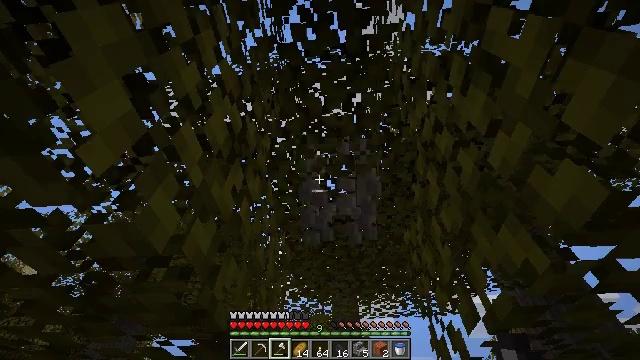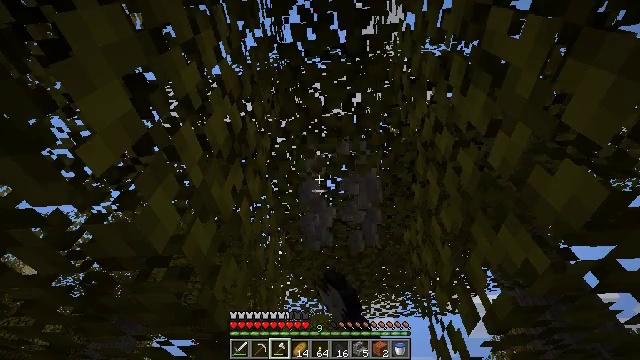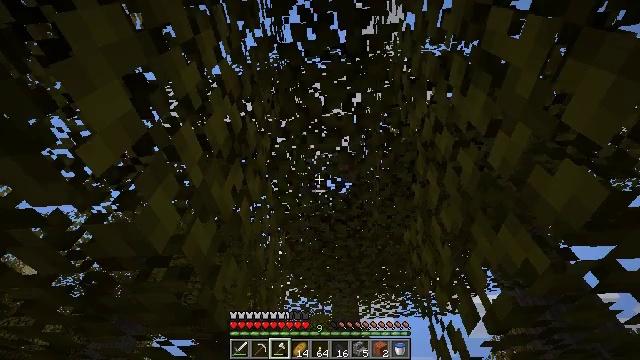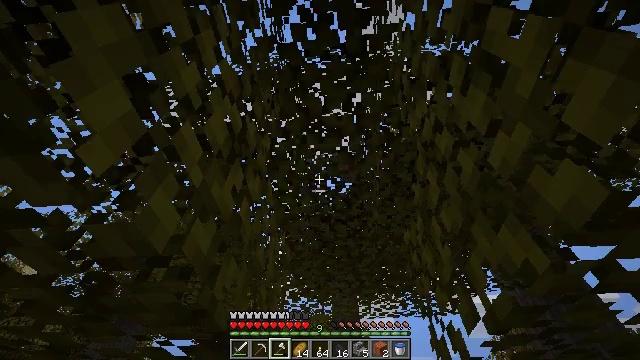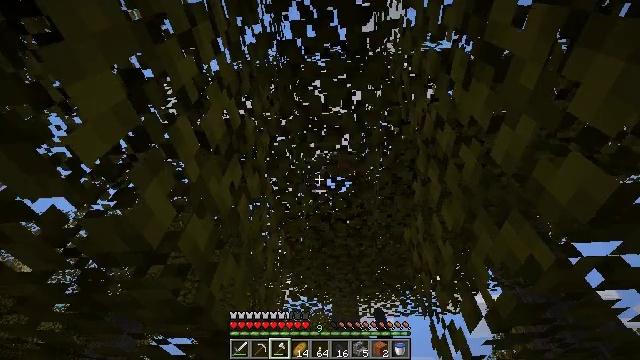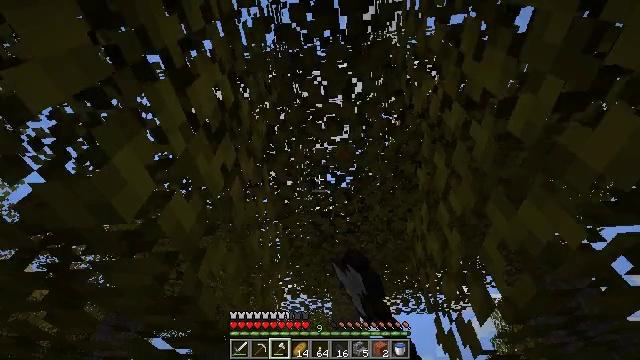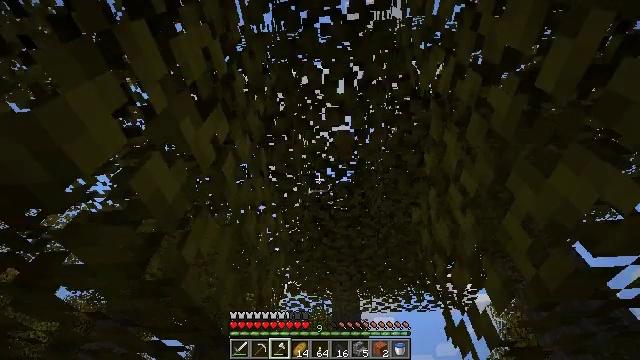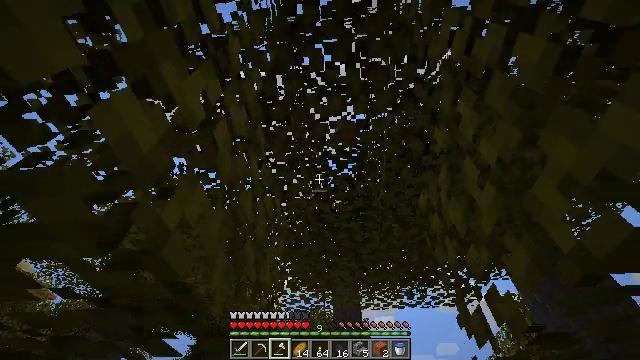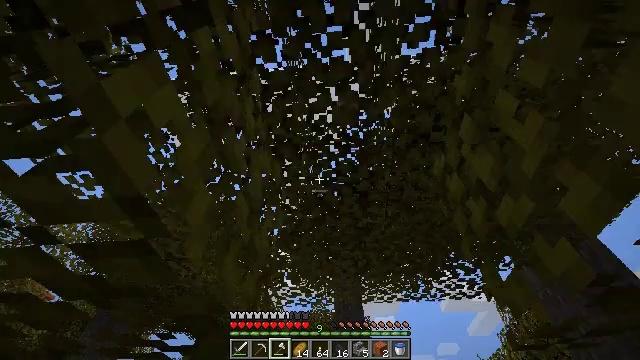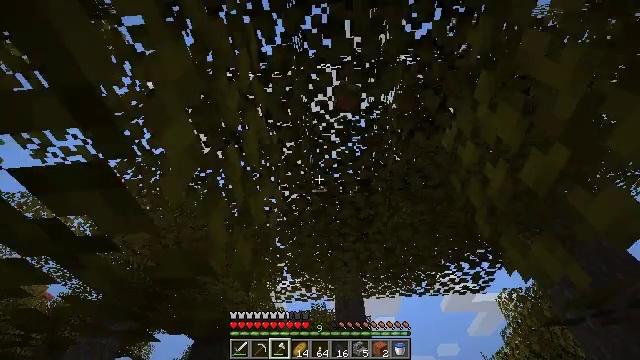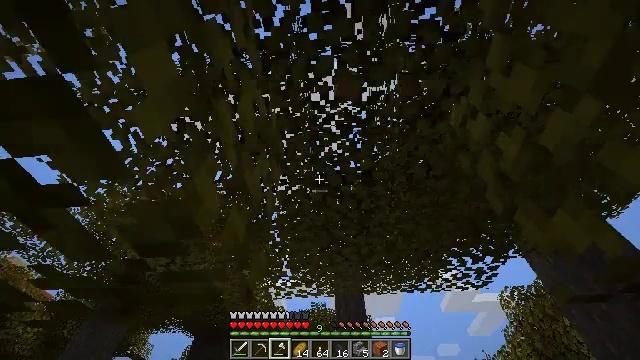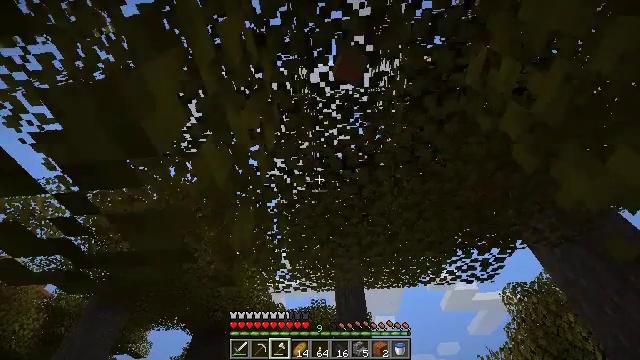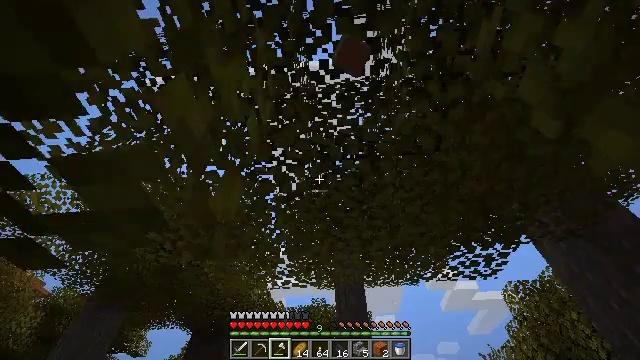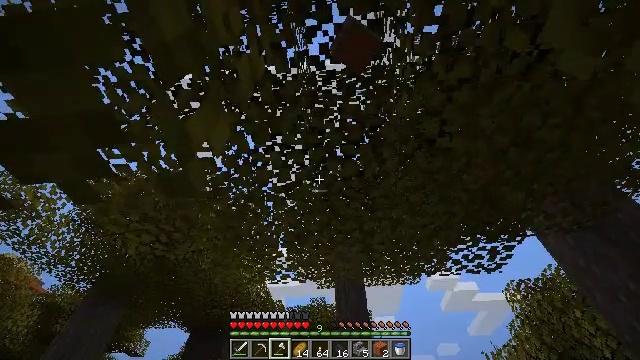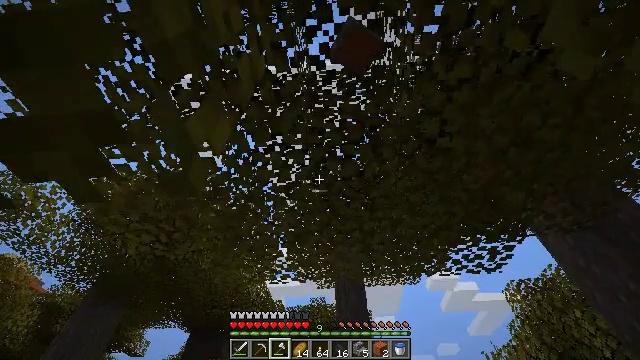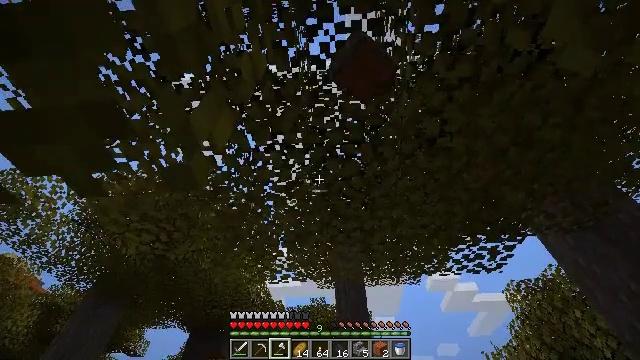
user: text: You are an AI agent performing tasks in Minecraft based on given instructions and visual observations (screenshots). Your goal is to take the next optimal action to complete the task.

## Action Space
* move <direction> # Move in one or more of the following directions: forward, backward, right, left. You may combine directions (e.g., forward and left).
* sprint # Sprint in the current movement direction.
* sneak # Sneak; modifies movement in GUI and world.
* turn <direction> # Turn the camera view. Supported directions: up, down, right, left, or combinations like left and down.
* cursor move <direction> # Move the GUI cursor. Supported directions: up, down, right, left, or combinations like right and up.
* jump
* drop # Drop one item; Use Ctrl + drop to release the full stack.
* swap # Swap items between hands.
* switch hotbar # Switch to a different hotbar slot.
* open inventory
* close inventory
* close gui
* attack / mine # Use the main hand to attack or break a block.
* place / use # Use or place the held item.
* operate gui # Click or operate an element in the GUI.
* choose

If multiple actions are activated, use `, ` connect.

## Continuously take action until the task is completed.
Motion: motion action
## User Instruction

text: Gather acacia leaves by breaking them.
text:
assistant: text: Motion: attack / mine
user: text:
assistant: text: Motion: attack / mine
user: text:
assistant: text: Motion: attack / mine
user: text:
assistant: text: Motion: move forward, attack / mine
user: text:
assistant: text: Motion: move forward
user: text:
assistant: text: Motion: move forward
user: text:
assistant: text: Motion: move forward
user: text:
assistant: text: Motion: move forward
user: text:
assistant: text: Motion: move forward
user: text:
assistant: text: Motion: move forward
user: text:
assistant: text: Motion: move forward
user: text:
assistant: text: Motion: move forward
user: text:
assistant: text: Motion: move forward
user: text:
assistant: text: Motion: no_op
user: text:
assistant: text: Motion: no_op
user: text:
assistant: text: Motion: no_op
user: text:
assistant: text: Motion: turn right and up
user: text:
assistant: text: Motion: turn right and up
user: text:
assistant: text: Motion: turn right and up
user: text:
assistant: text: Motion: turn right and up
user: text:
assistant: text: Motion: no_op
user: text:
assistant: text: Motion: no_op
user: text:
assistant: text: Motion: no_op
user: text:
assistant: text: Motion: turn down
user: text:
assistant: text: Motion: turn right and down
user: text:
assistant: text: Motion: turn right and down
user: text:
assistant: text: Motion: turn right and down
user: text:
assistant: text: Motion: turn right and down
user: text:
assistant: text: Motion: turn right and down
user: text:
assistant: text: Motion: move forward